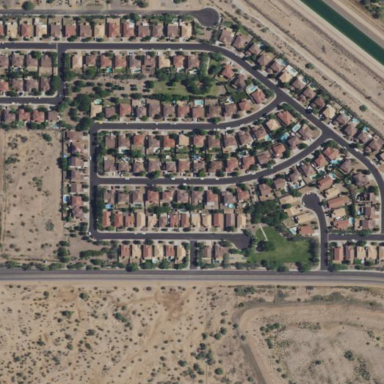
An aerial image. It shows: Residential area composed of single-family homes.